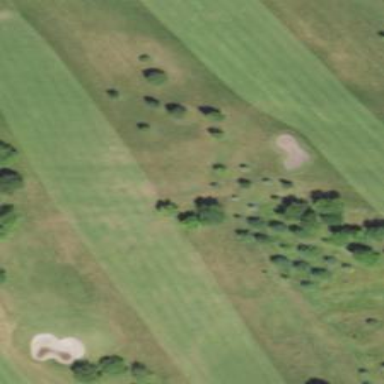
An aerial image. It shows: Golf fairway surrounded by grass.